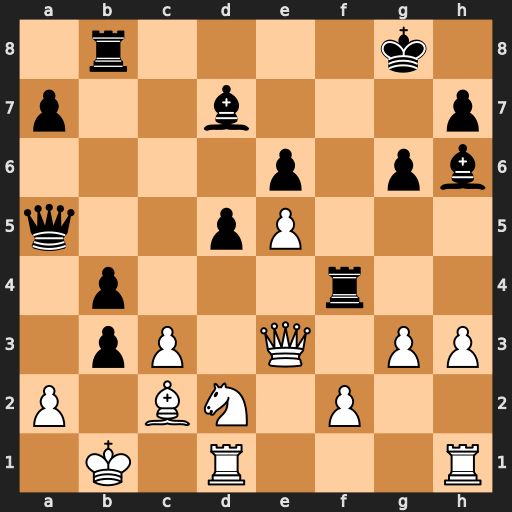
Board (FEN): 1r4k1/p2b3p/4p1pb/q2pP3/1p3r2/1pP1Q1PP/P1BN1P2/1K1R3R
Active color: w
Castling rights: -
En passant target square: -
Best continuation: Nxb3 Rxf2 Qxf2